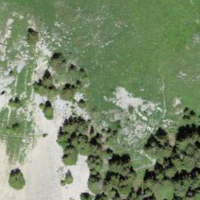
EUNIS habitat code: 48
Species observed at this site:
Astrantia major